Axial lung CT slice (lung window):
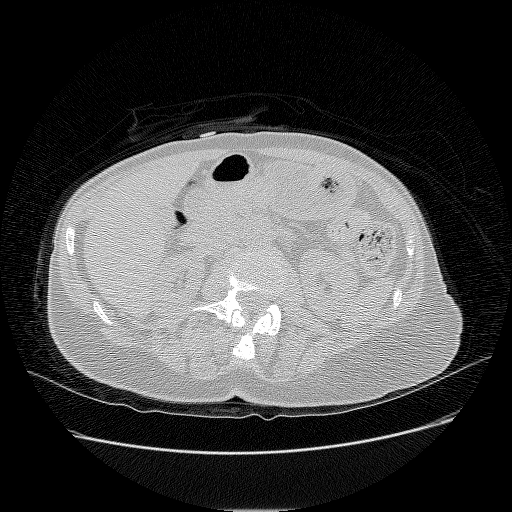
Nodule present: no